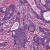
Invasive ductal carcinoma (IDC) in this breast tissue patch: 1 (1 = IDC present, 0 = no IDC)